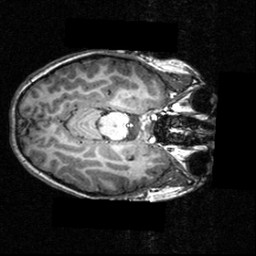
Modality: T1w
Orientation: axial
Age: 12
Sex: female
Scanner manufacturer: siemens
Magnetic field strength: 3.951 T
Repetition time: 1.5 s
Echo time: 0.00335 s